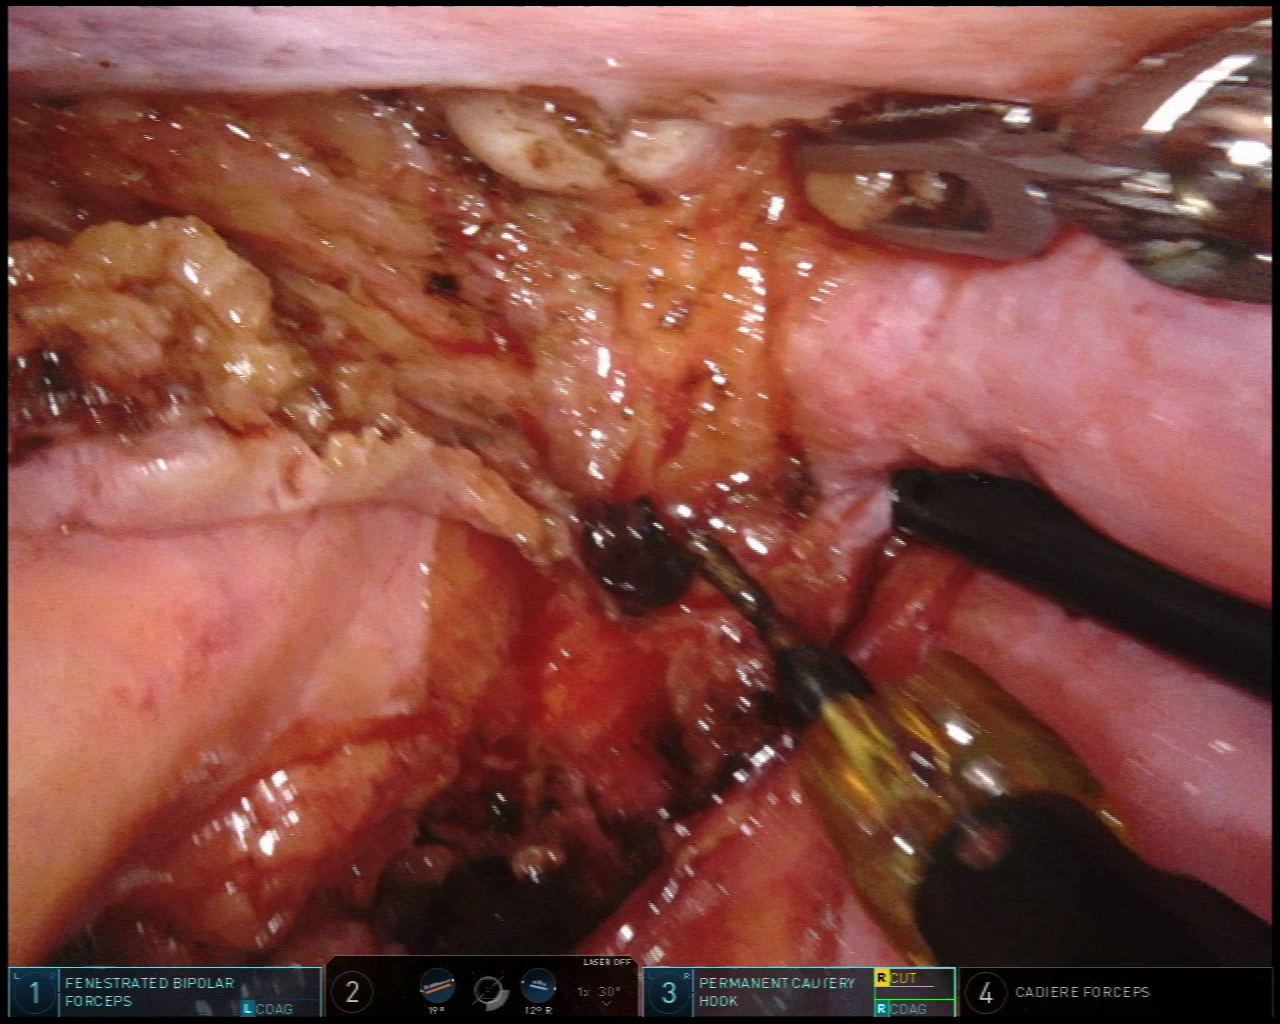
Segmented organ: vesicular_glands
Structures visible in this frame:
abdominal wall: no
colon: no
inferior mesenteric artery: no
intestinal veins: no
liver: no
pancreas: no
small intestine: no
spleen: no
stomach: no
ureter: no
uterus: no
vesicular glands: yes